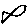
Label: fish